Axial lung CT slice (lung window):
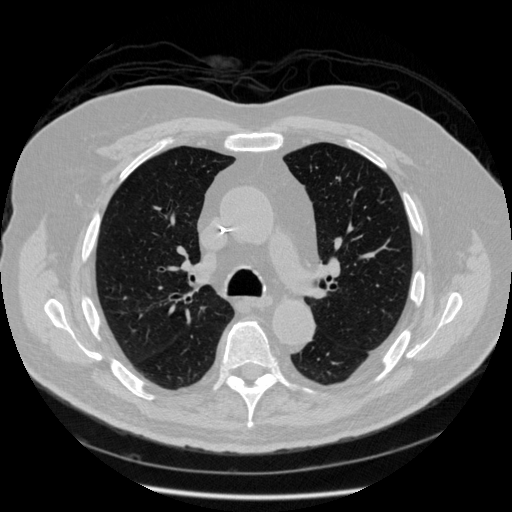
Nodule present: no